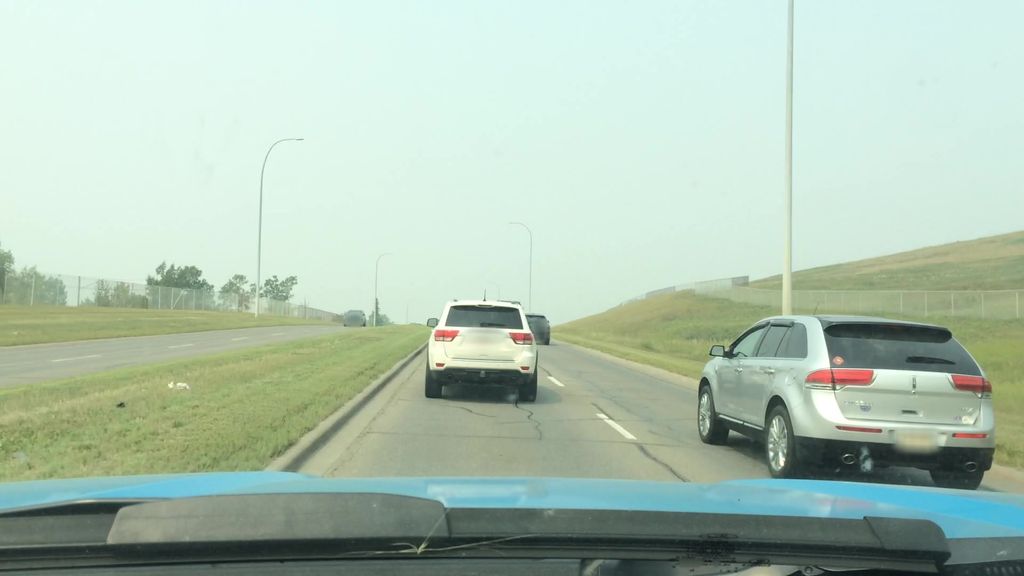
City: calgary